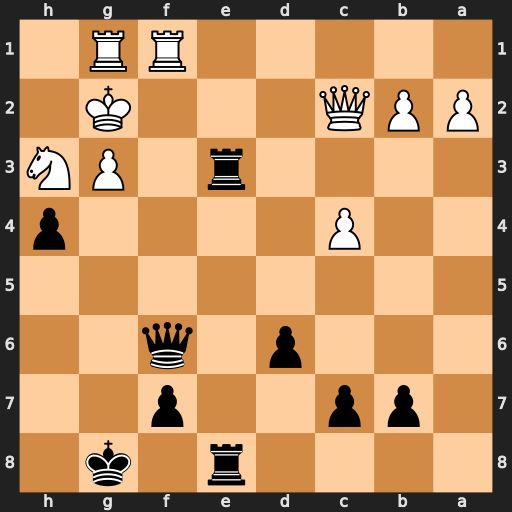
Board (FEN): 4r1k1/1pp2p2/3p1q2/8/2P4p/4r1PN/PPQ3K1/5RR1
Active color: b
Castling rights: -
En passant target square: -
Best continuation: Re2+ Qxe2 Rxe2+